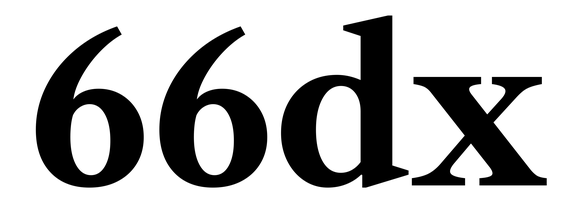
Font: LibreCaslonText_Bold